Field crop: maize
Growth stage: 1
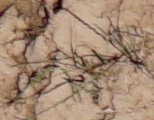
Species: lolium